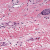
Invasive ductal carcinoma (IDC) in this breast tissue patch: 0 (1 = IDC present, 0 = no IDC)